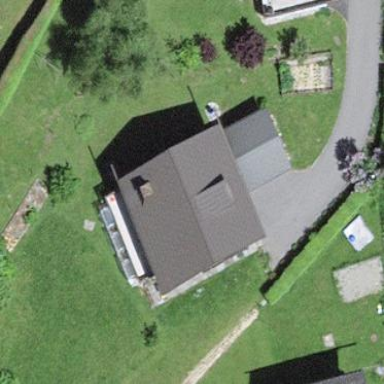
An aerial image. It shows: Simple house.